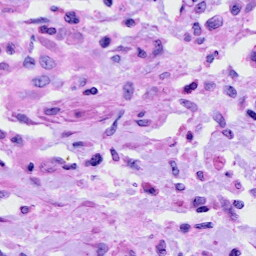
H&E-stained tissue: Cervix